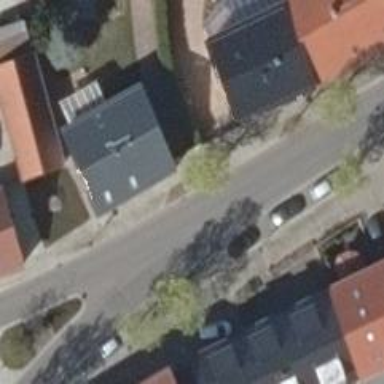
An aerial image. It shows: Parallel parking lane on residential road with asphalt surface.